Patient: sex M, age 61
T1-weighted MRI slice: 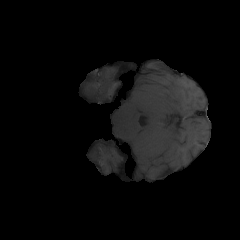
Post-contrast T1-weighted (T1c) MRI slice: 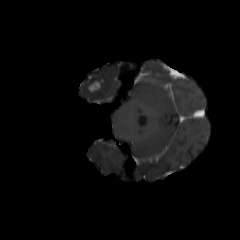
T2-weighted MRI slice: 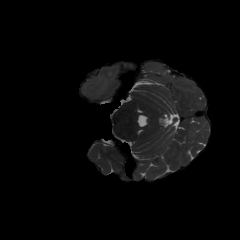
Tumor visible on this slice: yes
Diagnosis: Glioblastoma, IDH-wildtype
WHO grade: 4